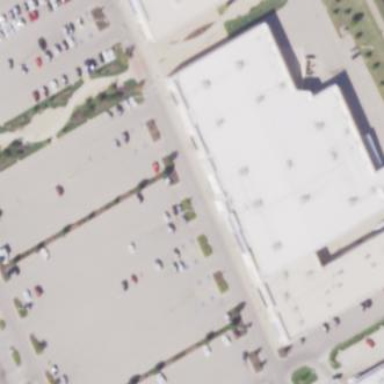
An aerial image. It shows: Retail building.